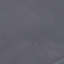
Label: SeaLake